Question: I am new to C#. While displaying text, C# prints every piece of text in a new line. But, I would like have all the pieces in the same line like 'Four Hundred Fifty Eight'; kindly refer to the image below.
What should I do ?

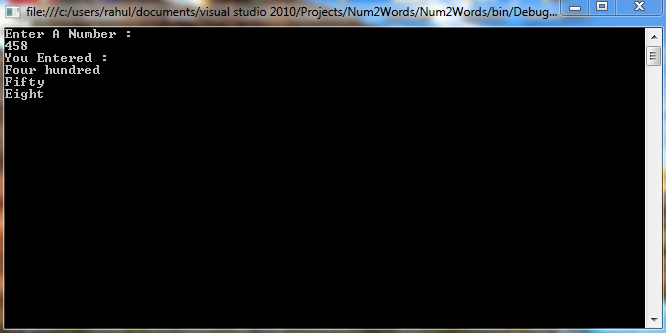
Answer: Instead of Console.WriteLine(), use Console.Write().